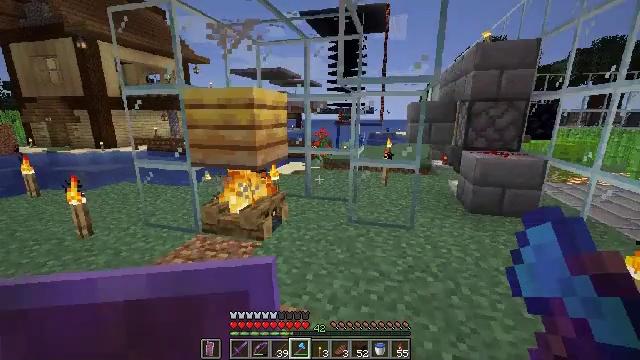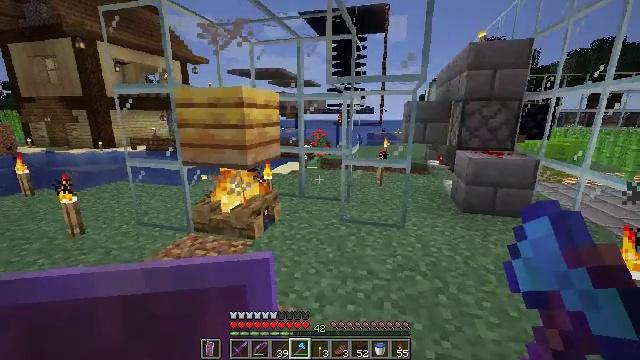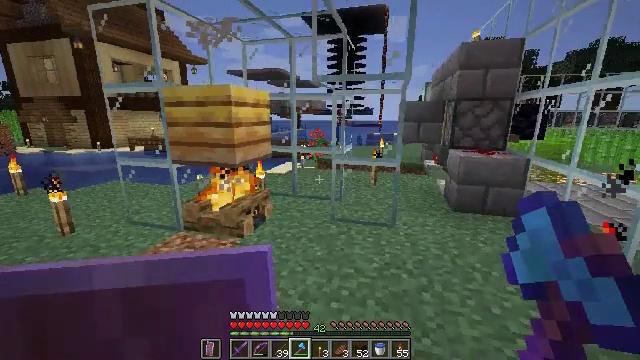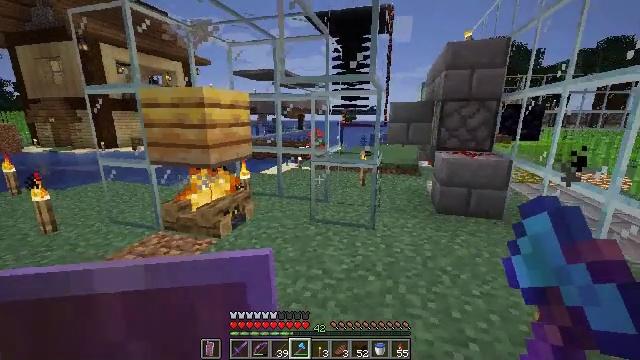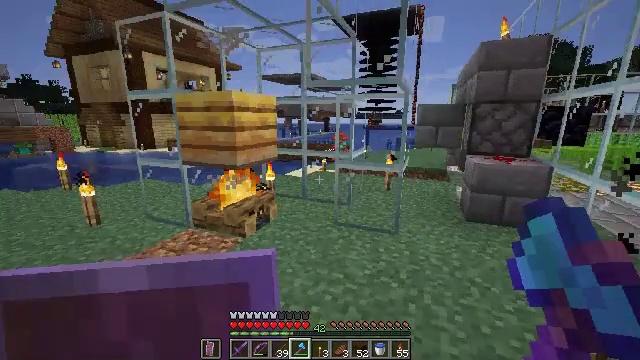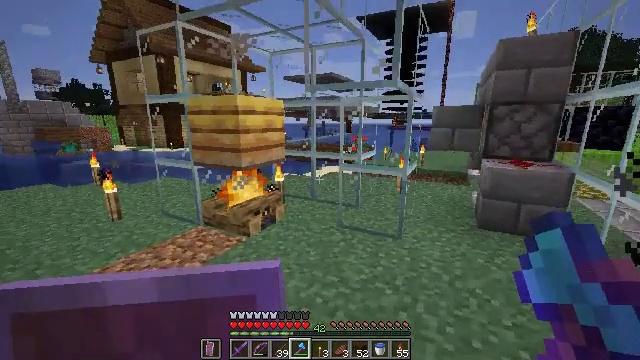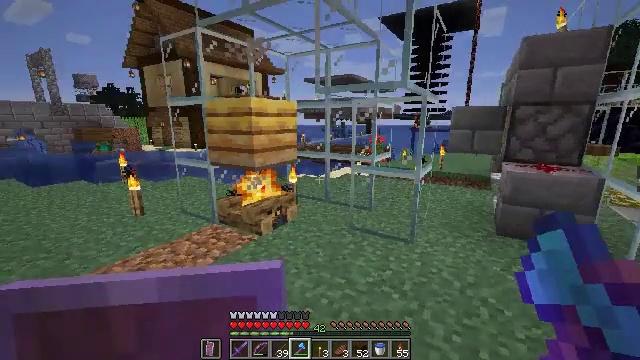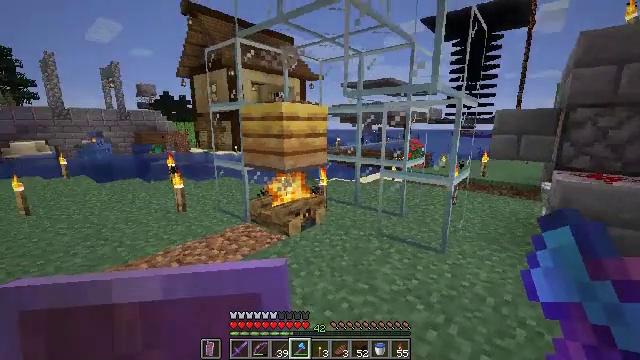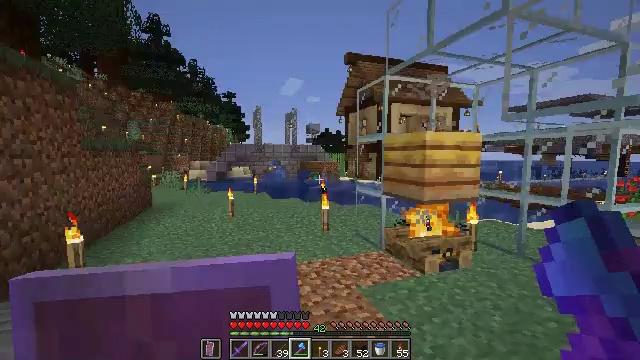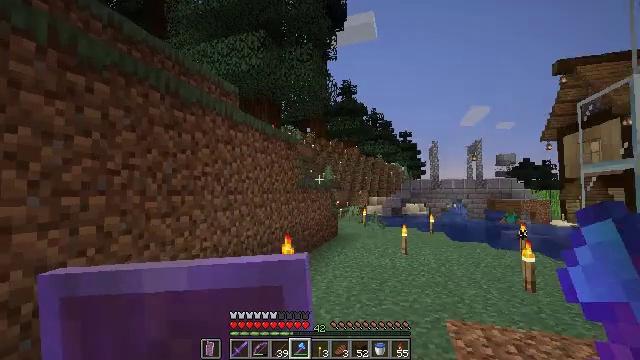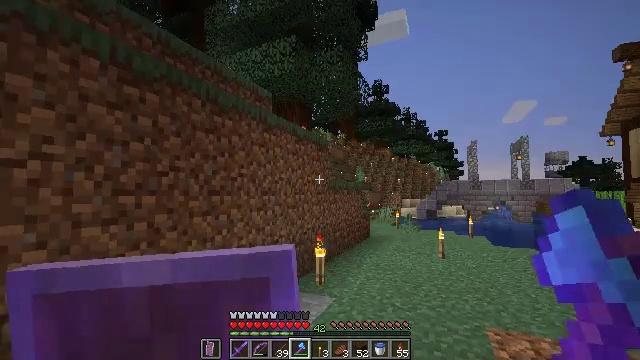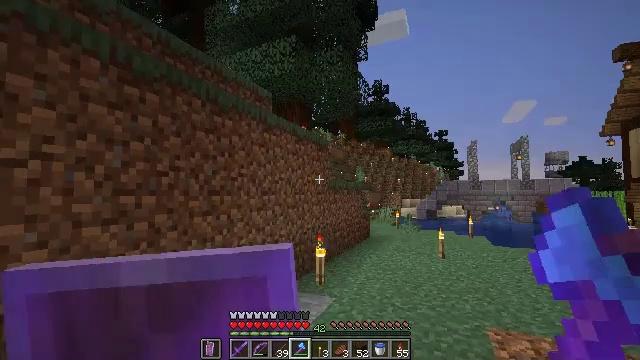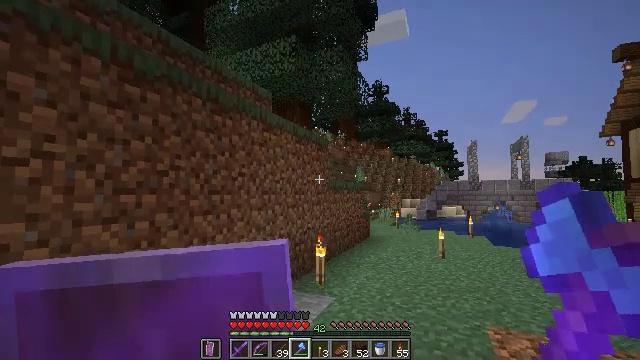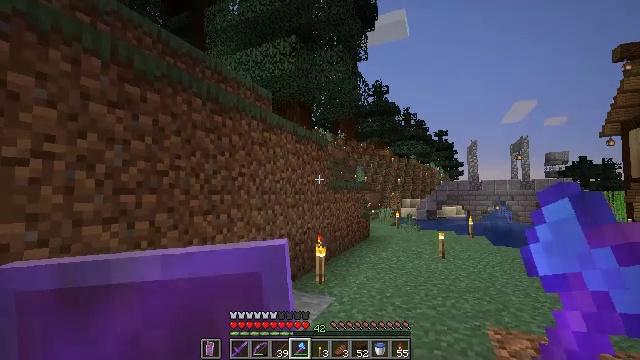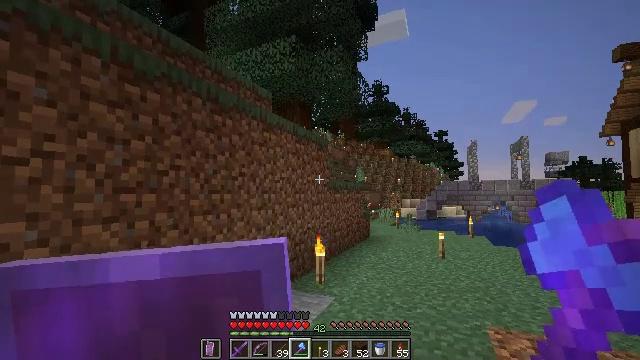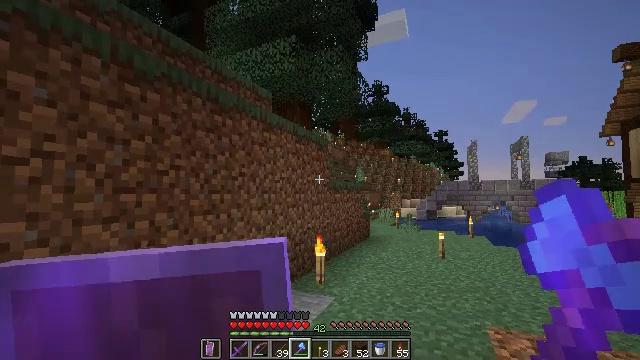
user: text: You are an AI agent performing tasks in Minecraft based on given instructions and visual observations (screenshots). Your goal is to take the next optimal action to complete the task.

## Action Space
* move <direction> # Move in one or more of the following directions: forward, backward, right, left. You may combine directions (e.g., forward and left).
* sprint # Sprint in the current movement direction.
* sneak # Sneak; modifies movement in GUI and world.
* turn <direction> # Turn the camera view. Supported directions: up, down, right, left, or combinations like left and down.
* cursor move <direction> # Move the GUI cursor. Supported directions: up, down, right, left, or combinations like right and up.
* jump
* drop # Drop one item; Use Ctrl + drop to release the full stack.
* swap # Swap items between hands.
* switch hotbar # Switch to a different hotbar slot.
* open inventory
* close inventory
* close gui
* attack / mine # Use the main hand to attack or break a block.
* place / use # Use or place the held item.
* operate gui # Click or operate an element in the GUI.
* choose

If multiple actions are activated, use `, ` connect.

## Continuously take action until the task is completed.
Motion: motion action
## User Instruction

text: Obtain a bee nest using a tool.
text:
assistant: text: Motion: move right
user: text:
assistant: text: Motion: move right
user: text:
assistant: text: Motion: move right, turn left
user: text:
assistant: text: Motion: move right, turn left
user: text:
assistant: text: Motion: move right, turn left
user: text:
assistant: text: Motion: turn left
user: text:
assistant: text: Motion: turn left
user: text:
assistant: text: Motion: turn left and up
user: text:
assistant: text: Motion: turn left and up
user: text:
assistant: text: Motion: turn left
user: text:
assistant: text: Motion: no_op
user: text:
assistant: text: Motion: no_op
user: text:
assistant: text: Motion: no_op
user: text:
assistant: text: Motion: no_op
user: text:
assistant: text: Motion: no_op
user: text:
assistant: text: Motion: no_op
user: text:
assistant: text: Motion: no_op
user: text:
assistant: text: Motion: no_op
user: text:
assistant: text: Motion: no_op
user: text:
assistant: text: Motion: no_op
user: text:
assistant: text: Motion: no_op
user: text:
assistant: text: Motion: no_op
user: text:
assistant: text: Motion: no_op
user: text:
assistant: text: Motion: no_op
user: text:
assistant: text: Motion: no_op
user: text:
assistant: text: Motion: no_op
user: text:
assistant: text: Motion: no_op
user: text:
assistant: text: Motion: no_op
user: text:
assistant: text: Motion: no_op
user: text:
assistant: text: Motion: no_op